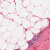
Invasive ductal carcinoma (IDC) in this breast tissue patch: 0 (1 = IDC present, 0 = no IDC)